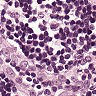
Metastatic tissue present: no